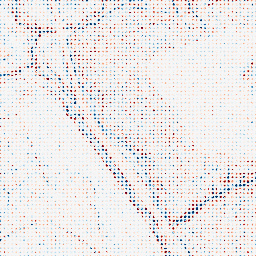
Category: edge_preserving
Decomposition family: bilateral
Decomposition parameters: d: 5
sigma_color: 75
sigma_space: 75
Upsampling method: sinc_blackman
Upsampling parameters: scale: 8
kernel_size: 4
Upsampling scale: 8